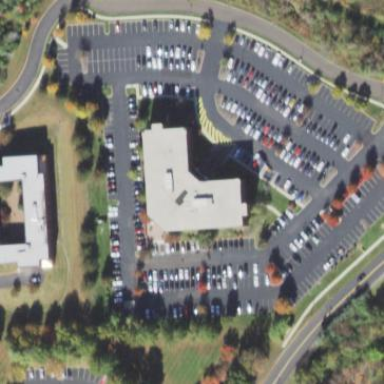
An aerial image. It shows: Commercial building.